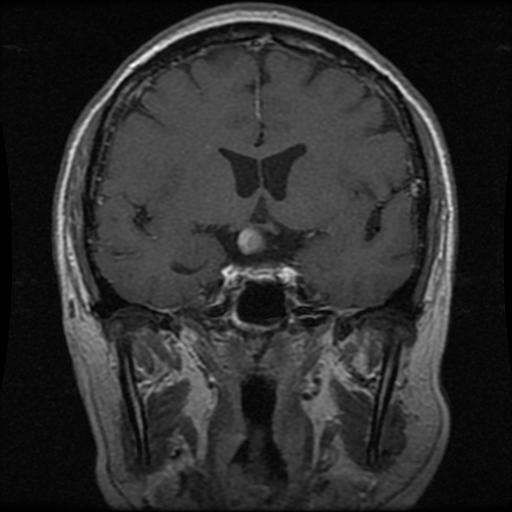
Label: pituitary